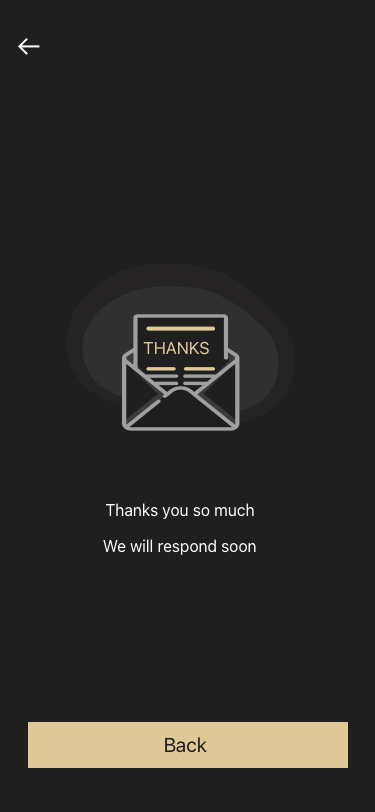
Text in this UI design:
Thanks you so much
We will respond soon
Back
THANKS